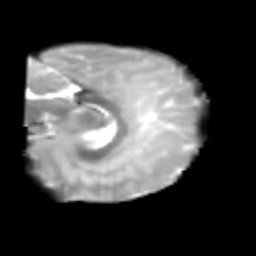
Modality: T2w
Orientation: sagittal
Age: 6
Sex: male
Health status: healthy